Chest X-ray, AP view. Patient: 34 years old, sex F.
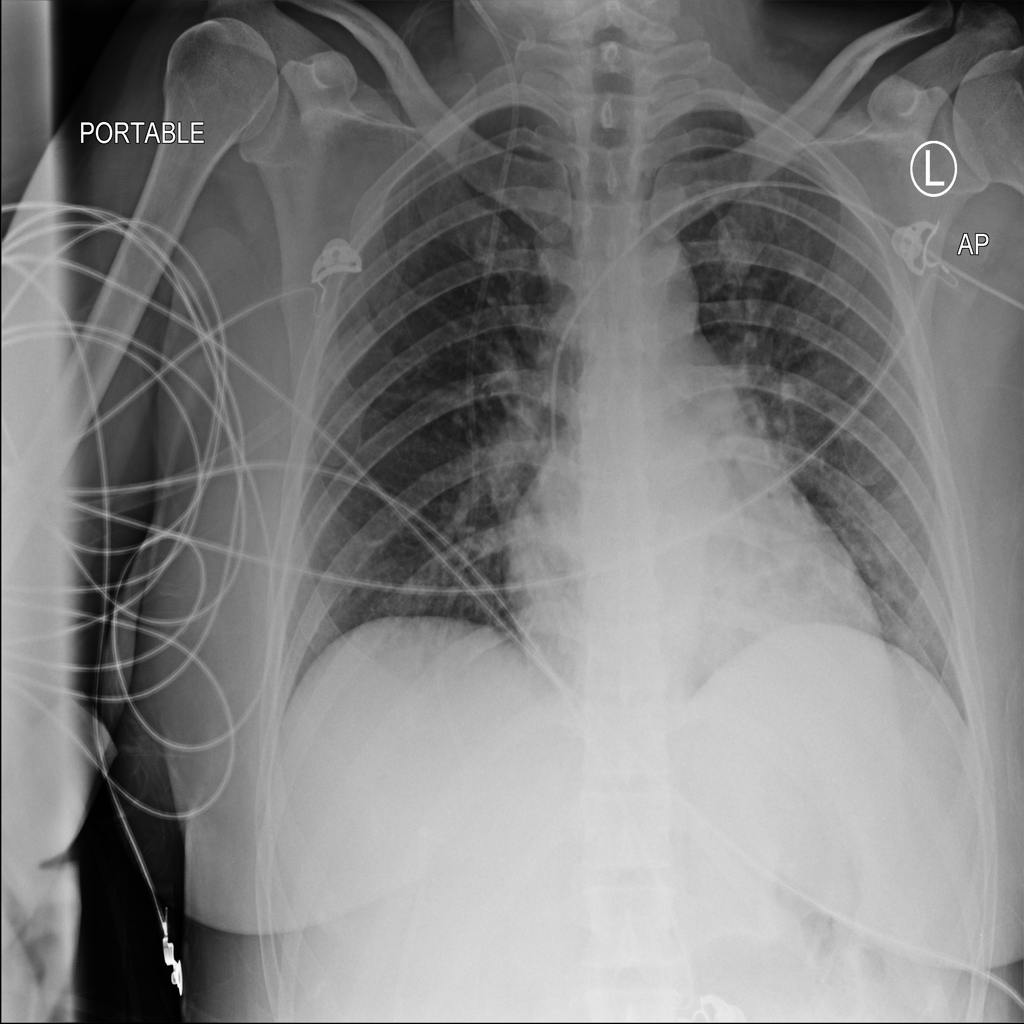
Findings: No Finding